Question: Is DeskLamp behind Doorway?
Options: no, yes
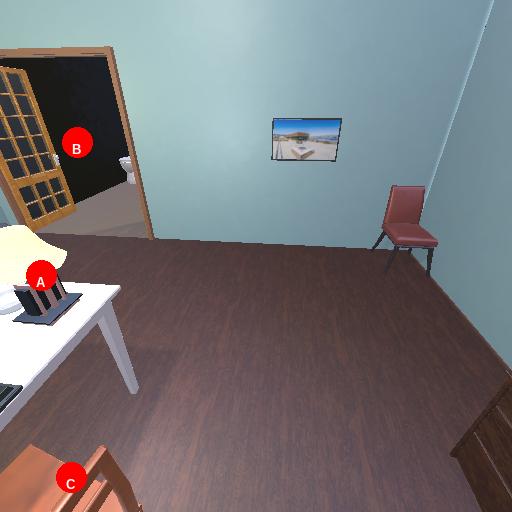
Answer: no